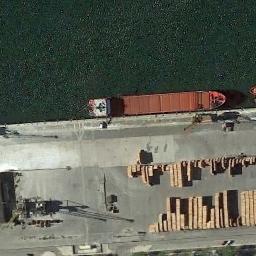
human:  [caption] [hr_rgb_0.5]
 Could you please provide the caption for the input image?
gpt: There is a ship in the green water on the shore .

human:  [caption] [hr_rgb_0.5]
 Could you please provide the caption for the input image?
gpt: There are many containers on the dock next to the ship .

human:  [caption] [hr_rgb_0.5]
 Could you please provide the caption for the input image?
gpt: An orange-red ship docked at the dock with many neatly arranged cargo and lifting equipment .

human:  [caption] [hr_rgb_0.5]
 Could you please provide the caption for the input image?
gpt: The cargo ship is docked at the cargo terminal and the water is deep blue .

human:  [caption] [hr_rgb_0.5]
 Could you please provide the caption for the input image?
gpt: The brown ship is at the harbor with many containers .